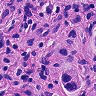
Metastatic tissue present: yes